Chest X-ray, AP view. Patient: 58 years old, sex M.
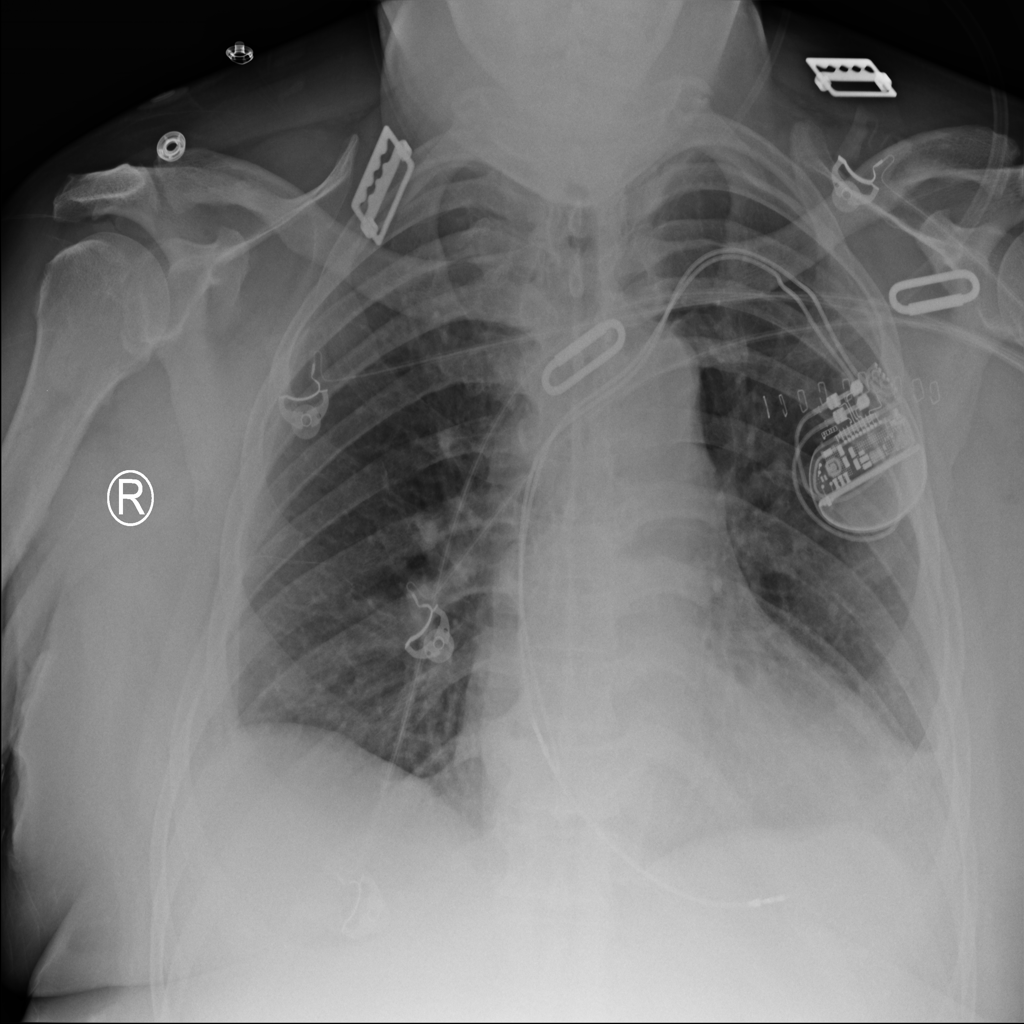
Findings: No Finding